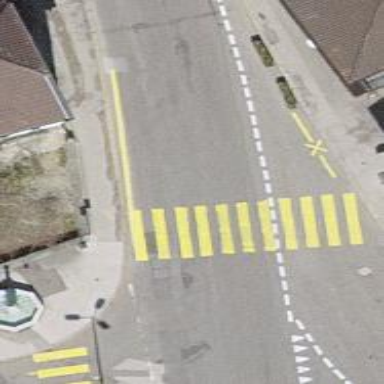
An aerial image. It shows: Zebra crossing on the road.